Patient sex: M
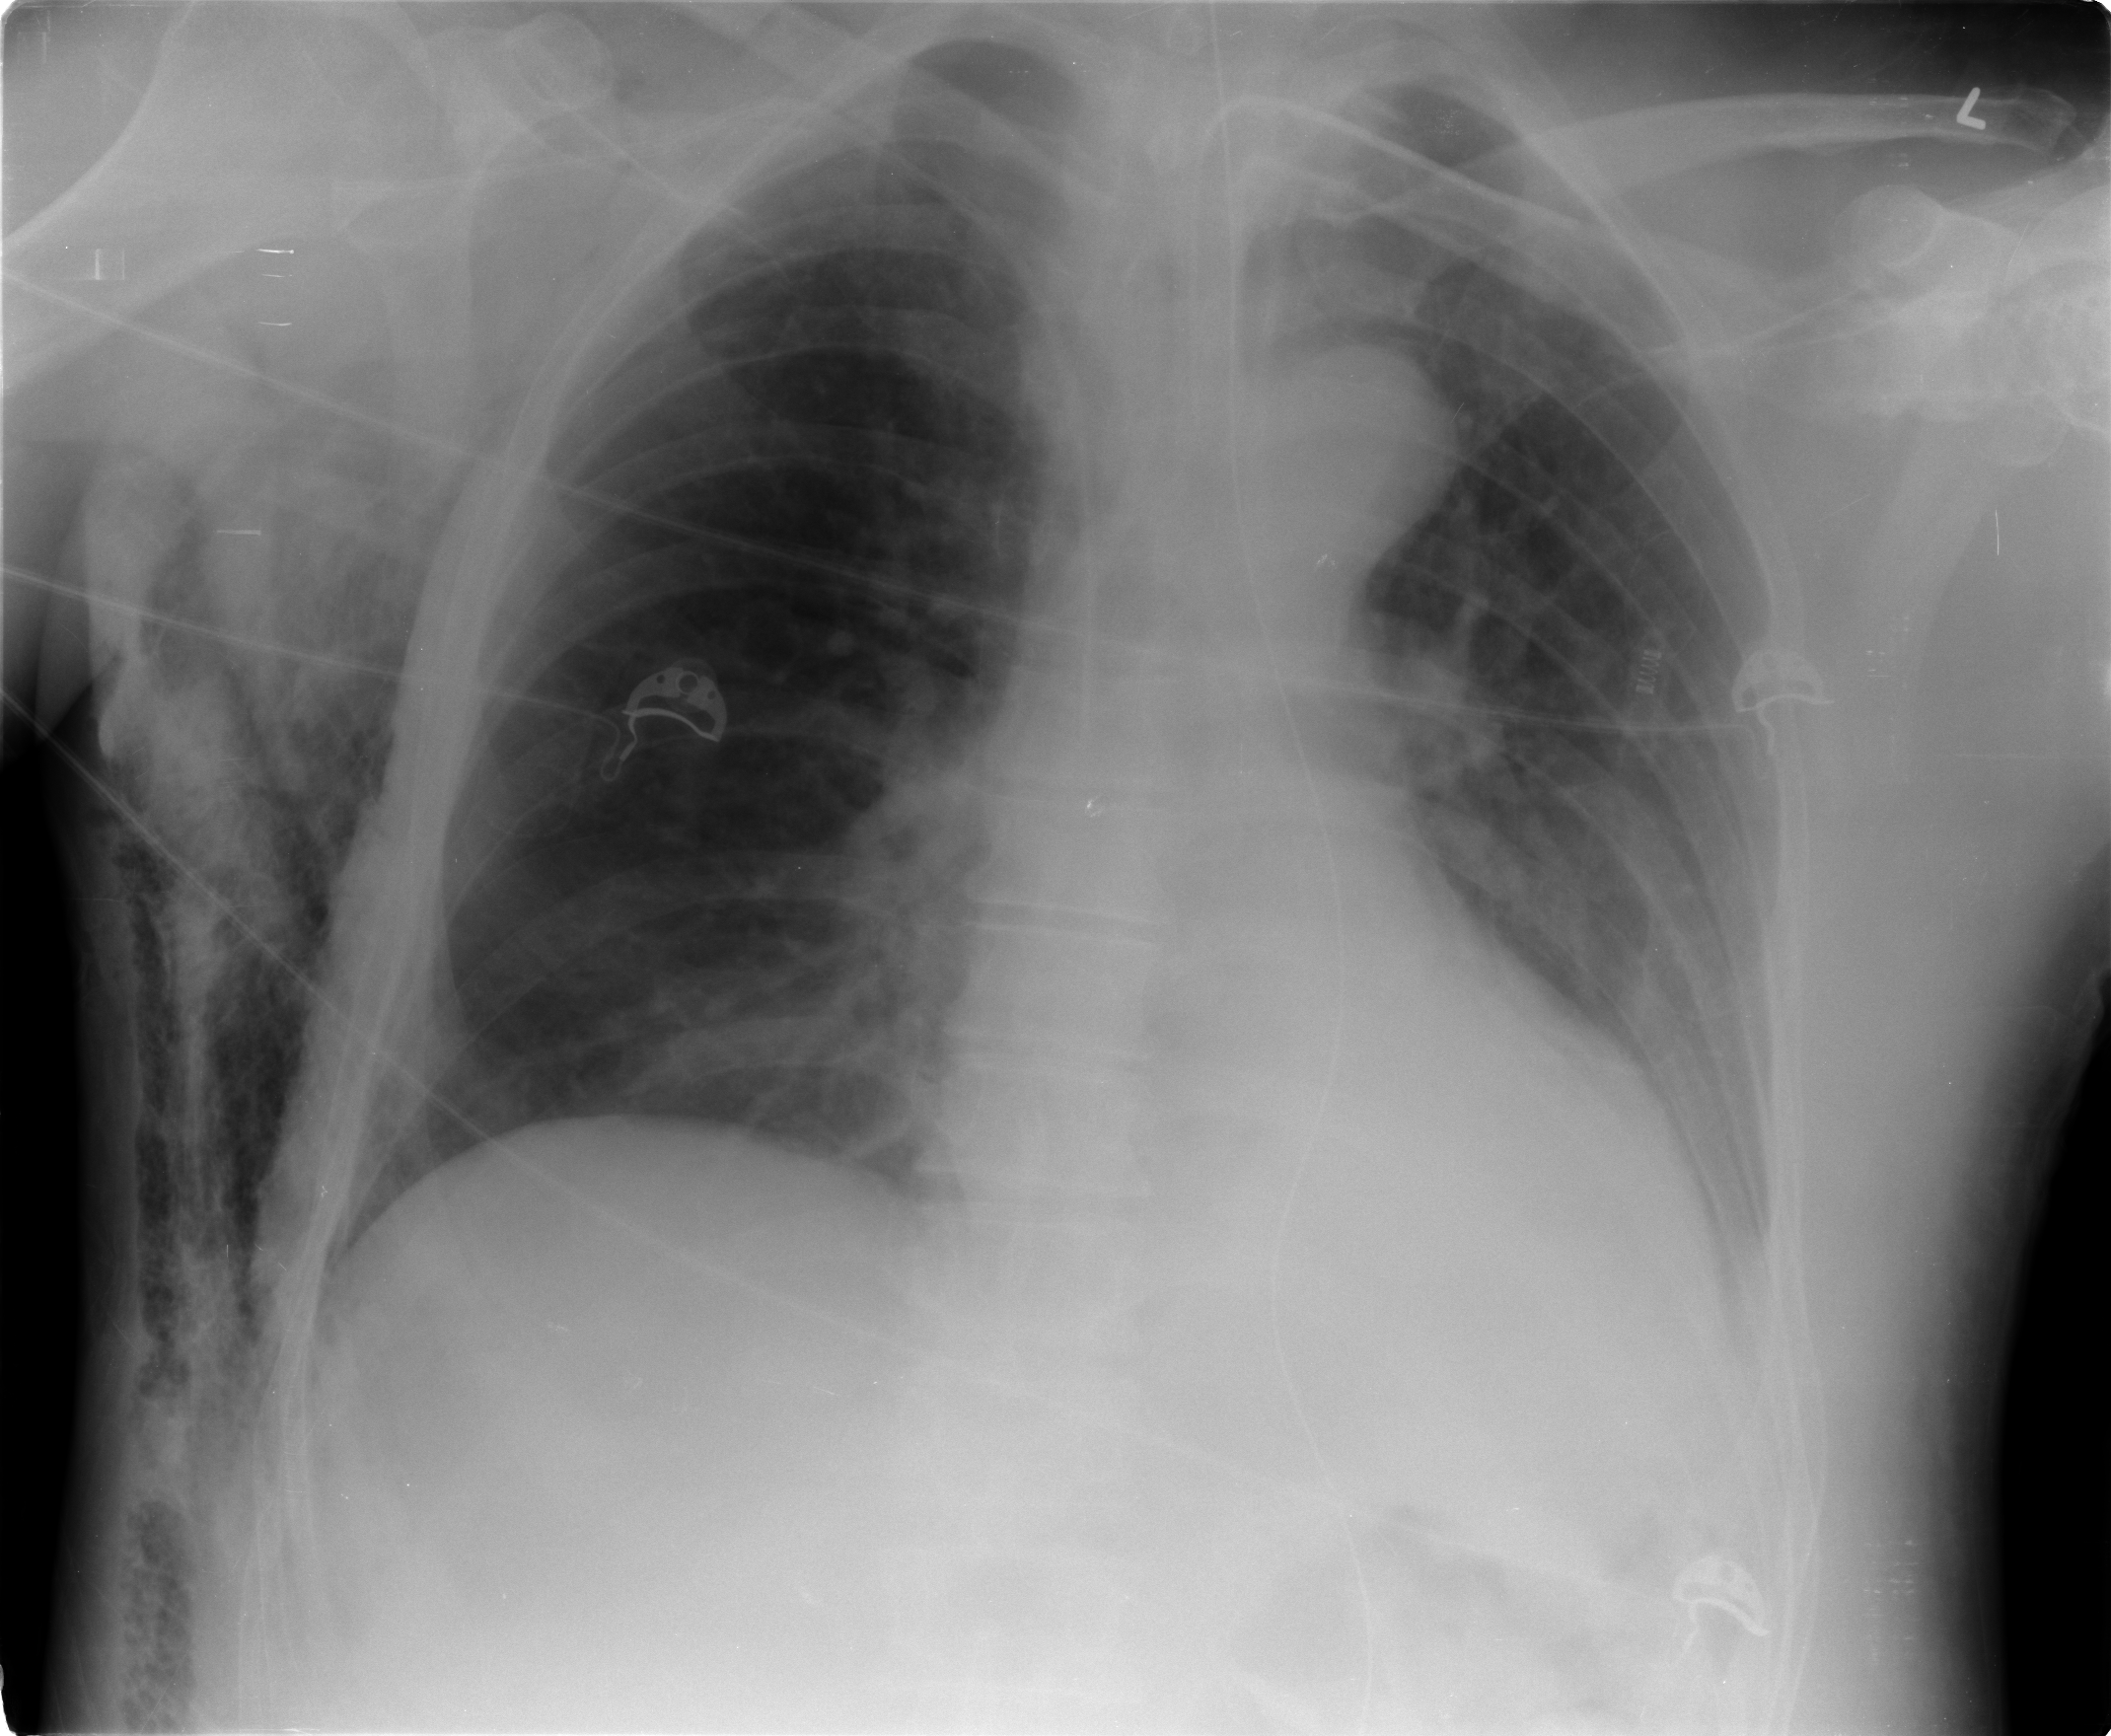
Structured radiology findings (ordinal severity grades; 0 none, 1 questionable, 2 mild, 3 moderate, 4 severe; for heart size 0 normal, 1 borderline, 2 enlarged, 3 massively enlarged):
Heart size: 0
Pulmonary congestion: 1
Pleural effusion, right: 0
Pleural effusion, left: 1
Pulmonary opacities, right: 0
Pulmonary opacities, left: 1
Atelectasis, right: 0
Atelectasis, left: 1